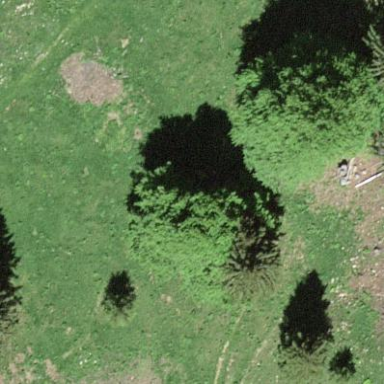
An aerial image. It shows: Evergreen forest with needle-leaved trees.